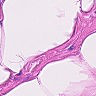
Metastatic tissue present: no